Question: Write the implementation of the function 'T findMedian() const' that computes the median value in the tree in O(n) time. Assume that the tree is a BST but is not necessarily balanced. Recall that the median of n numbers is defined as follows: If n is odd, the median is x such that the number of values smaller than x is equal to the number of values greater than x. If n is even, then one plus the number of values smaller than x is equal to the number of values greater than x. For example, given the numbers 8, 7, 2, 5, 9, the median is 7, because there are two values smaller than 7 and two values larger than 7. If we add number 3 to the set, the median becomes 5.
Here is the class of binary search tree node:
'''
template <class T>
class BSTNode
{
public:
BSTNode(T& val, BSTNode* left, BSTNode* right);
~BSTNode();
T GetVal();
BSTNode* GetLeft();
BSTNode* GetRight();
private:
T val;
BSTNode* left;
BSTNode* right;
BSTNode* parent; //ONLY INSERT IS READY TO UPDATE THIS MEMBER DATA
int depth, height;
friend class BST<T>;
};
'''
Binary search tree class:
'''
template <class T>
class BST
{
public:
BST();
~BST();
bool Search(T& val);
bool Search(T& val, BSTNode<T>* node);
void Insert(T& val);
bool DeleteNode(T& val);
int Count(void) const;
T findMedian() const;
void BFT(void);
void PreorderDFT(void);
void PreorderDFT(BSTNode<T>* node);
void PostorderDFT(BSTNode<T>* node);
void InorderDFT(BSTNode<T>* node);
void ComputeNodeDepths(void);
void ComputeNodeHeights(void);
bool IsEmpty(void);
void Visit(BSTNode<T>* node);
void Clear(void);
private:
BSTNode<T> *root;
int depth;
int count;
int index = 0;; // I've added this member data.
void DelSingle(BSTNode<T>*& ptr);
void DelDoubleByCopying(BSTNode<T>* node);
void ComputeDepth(BSTNode<T>* node, BSTNode<T>* parent);
void ComputeHeight(BSTNode<T>* node);
void Clear(BSTNode<T>* node);
int Count(BSTNode<T>* node) const;
T findMedian(BSTNode<T>* node) const;
};
'''
Here is the count code:
'''
template <class T>
int BST<T>::Count() const
{
Count(root);
}
template <class T>
int BST<T>::Count(BSTNode<T>*node) const
{
if (node == NULL)
return 0;
return 1 + Count(node->left) + Count(node->right);
}
'''
And here is the findMedian code:
'''
template<class T>
T BST<T>::findMedian() const
{
findMedian(root);
}
template <class T>
T BST<T>::findMedian(BSTNode<T>* node) const
{
int counter = Count();
if (node == NULL)
return;
T tmp = findMedian(node->left);
if (tmp != NULL)
return tmp;
if (index == counter / 2)
return node->val;
index++;
return findMedian(node->right);
}
'''
When building it I get the following errors:

Anyone has any clue how to fix this? And will this code work with an even number of elements?
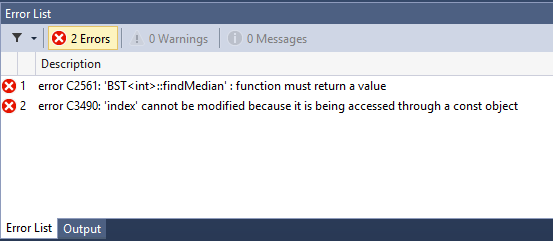
Answer: Make 'index' a in the function findMedian.
This is not recommended but one solution when it is insisted on having one const recursive function.